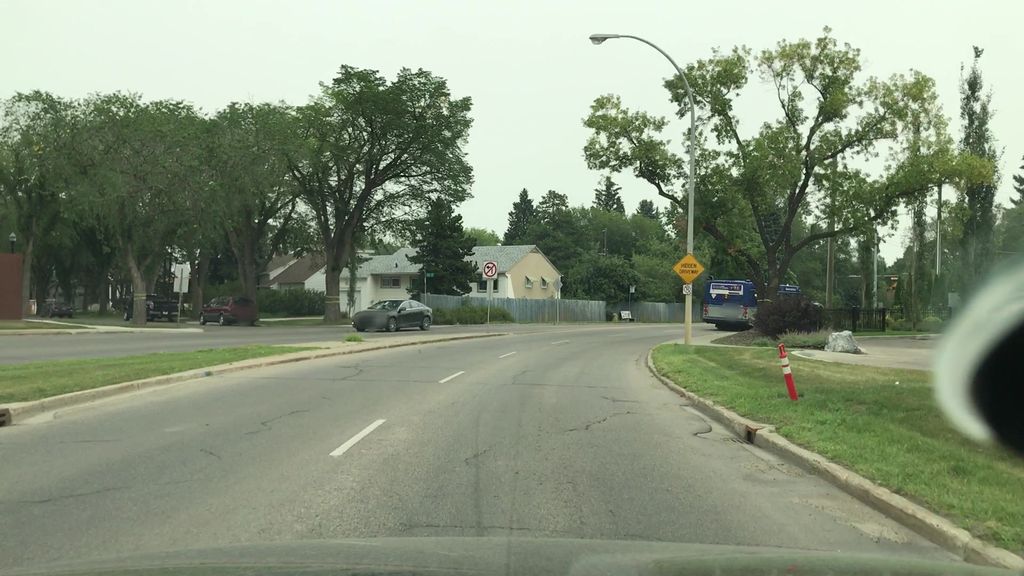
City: edmonton